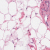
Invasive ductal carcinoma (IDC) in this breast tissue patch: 0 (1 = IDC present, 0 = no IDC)